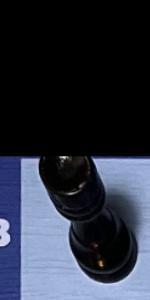
Label: Rook_Black